Interaction volume radius: 10 \u00c5
Interaction volume height: 20 \u00c5
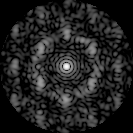
Disorder parameter: 0.6632